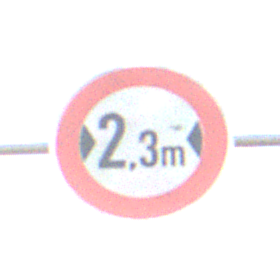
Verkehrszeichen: TatsaechlicheBreite2Komma3
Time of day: SunriseSunset
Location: Outdoor (Nature)
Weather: PartlyCloudy
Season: NotSpecified
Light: Natural